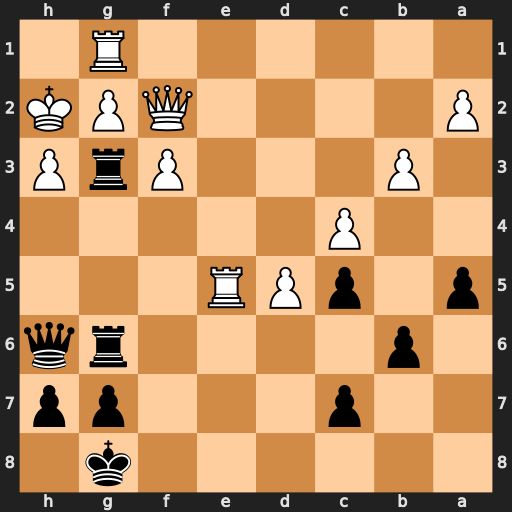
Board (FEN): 6k1/2p3pp/1p4rq/p1pPR3/2P5/1P3PrP/P4QPK/6R1
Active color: b
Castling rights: -
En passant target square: -
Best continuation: Qf4 Re8+ Kf7 Kh1 Kxe8